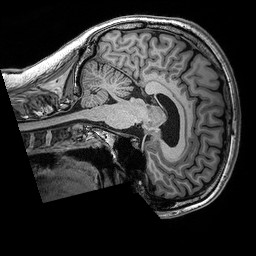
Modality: T1w
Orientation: sagittal
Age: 42
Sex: male